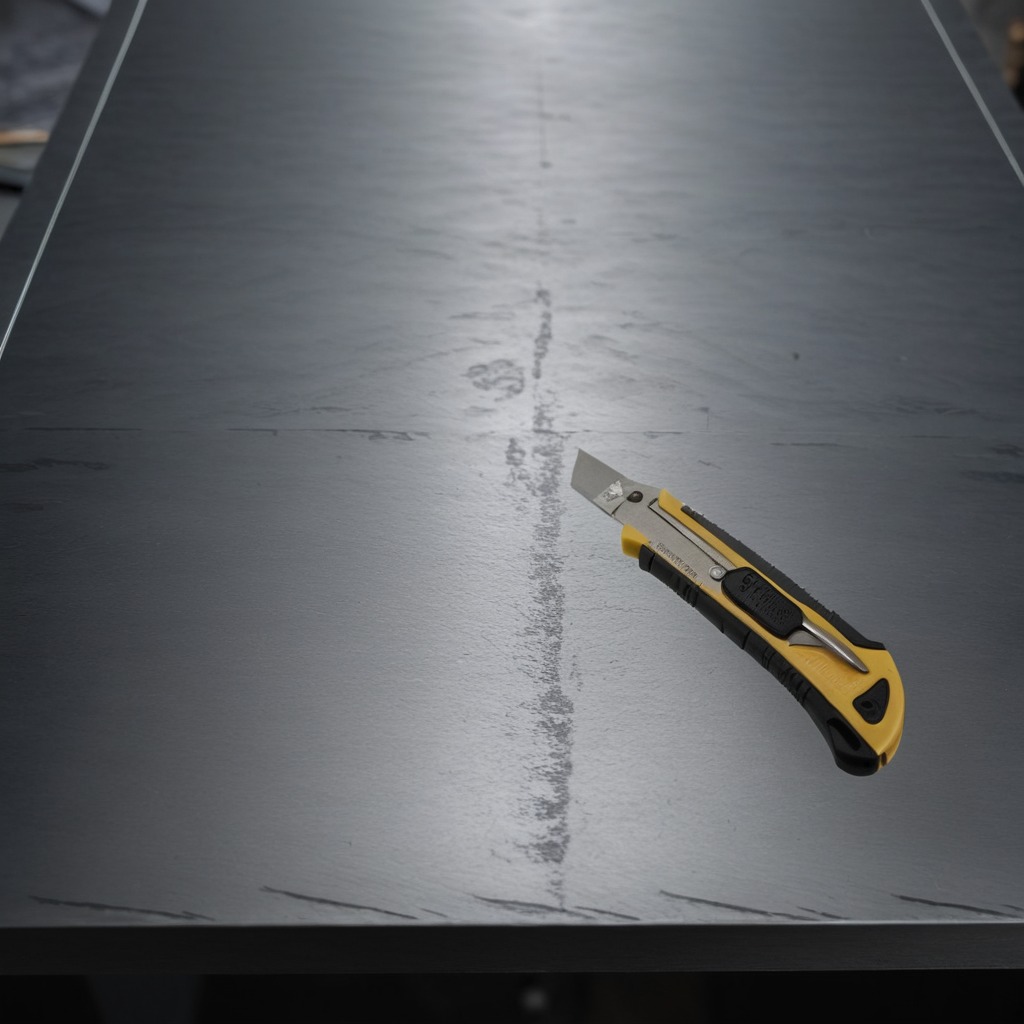
A utility knife lies on a cold steel table in a mining workshop gritty textures.